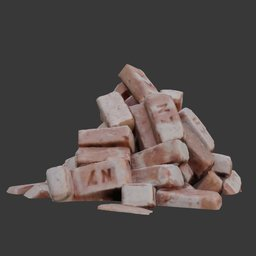
Label: architecture